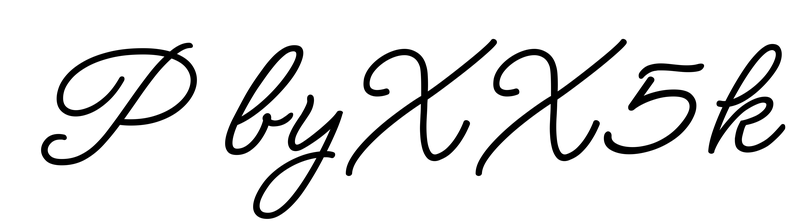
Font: MeowScript-Regular